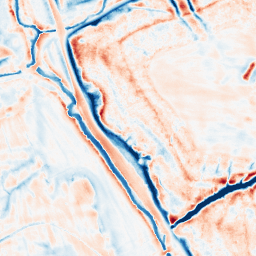
Category: edge_preserving
Decomposition family: bilateral
Decomposition parameters: d: 21
sigma_color: 100
sigma_space: 100
Upsampling method: bspline
Upsampling parameters: scale: 2
Upsampling scale: 2